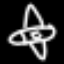
Label: airplane